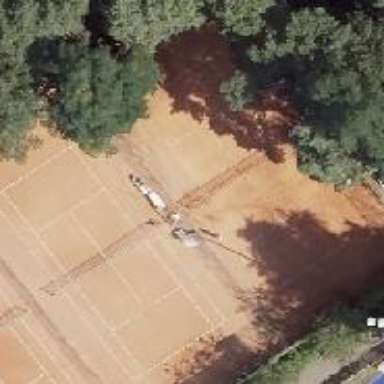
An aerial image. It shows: Tennis court in leisure pitch.